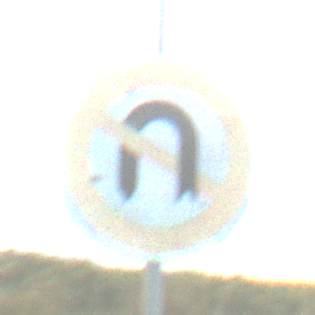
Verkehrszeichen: VerbotWenden
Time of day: SunriseSunset
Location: Outdoor (RoadRail)
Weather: PartlyCloudy
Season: NotSpecified
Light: Natural